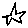
Label: star